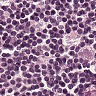
Metastatic tissue present: yes